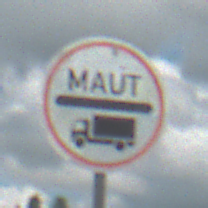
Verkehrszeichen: Mautpflicht
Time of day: Midday
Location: Outdoor (Nature)
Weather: PartlyCloudy
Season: NotSpecified
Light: Natural